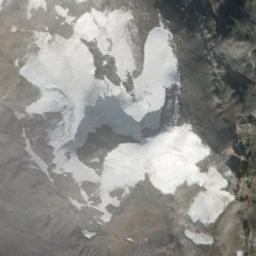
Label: snowberg